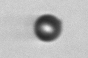
Label: bead